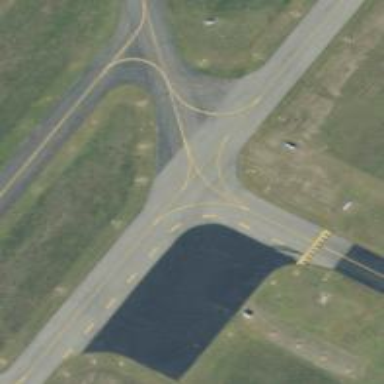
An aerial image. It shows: Asphalt taxiway in the airport.